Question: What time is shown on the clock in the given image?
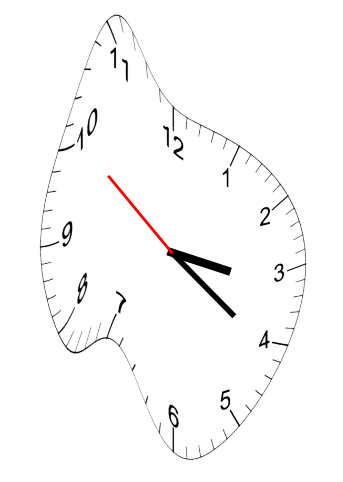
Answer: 03:20:51